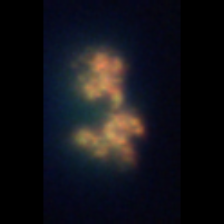
Taxon: Unknown_detritus
Group: Unknown